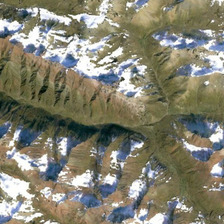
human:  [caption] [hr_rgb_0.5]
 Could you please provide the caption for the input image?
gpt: some white snows cover part of green mountains .

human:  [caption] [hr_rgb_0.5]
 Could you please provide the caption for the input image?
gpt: some white snows cover part of green mountains .

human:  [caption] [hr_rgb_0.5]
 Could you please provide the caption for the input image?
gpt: some white snows cover part of green mountains .

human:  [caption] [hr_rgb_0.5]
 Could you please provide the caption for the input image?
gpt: some white snows cover part of green mountains .

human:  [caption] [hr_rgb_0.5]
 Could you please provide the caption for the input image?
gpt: some white snows cover part of green mountains .